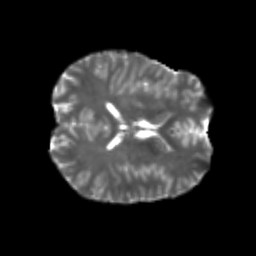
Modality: T2w
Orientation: axial
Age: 22
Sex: male
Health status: healthy
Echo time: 0.074 s